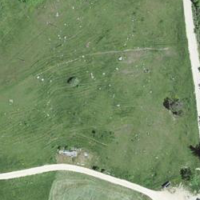
EUNIS habitat code: 44
Species observed at this site:
Lathyrus vernus
Cruciata laevipes
Cirsium arvense